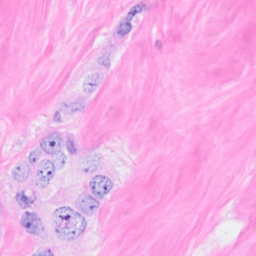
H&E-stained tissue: Breast